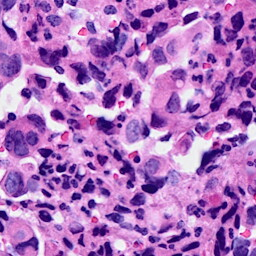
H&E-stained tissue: Breast